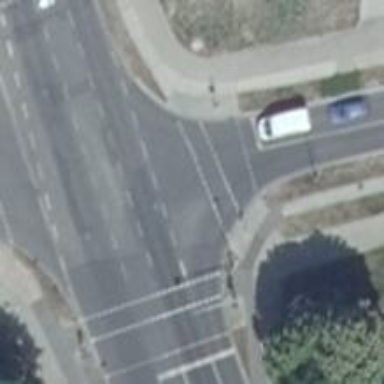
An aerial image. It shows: Road with traffic signals at crossing.